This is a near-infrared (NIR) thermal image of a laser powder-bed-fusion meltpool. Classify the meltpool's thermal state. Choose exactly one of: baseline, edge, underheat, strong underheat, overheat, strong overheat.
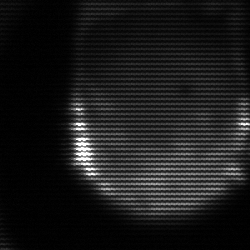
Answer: edge